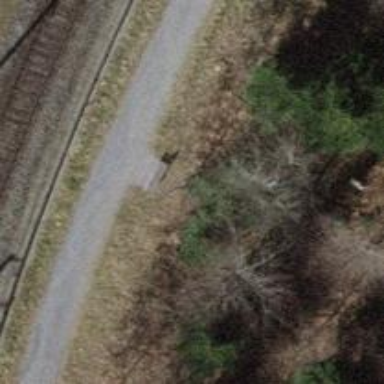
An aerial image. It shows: Brown bench in the vicinity.